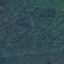
Label: Forest